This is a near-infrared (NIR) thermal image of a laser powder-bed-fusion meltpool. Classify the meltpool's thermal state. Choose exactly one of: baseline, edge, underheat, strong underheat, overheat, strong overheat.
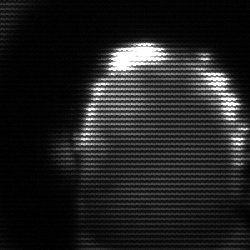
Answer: baseline